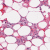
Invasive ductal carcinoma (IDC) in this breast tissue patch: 0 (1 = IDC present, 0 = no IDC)